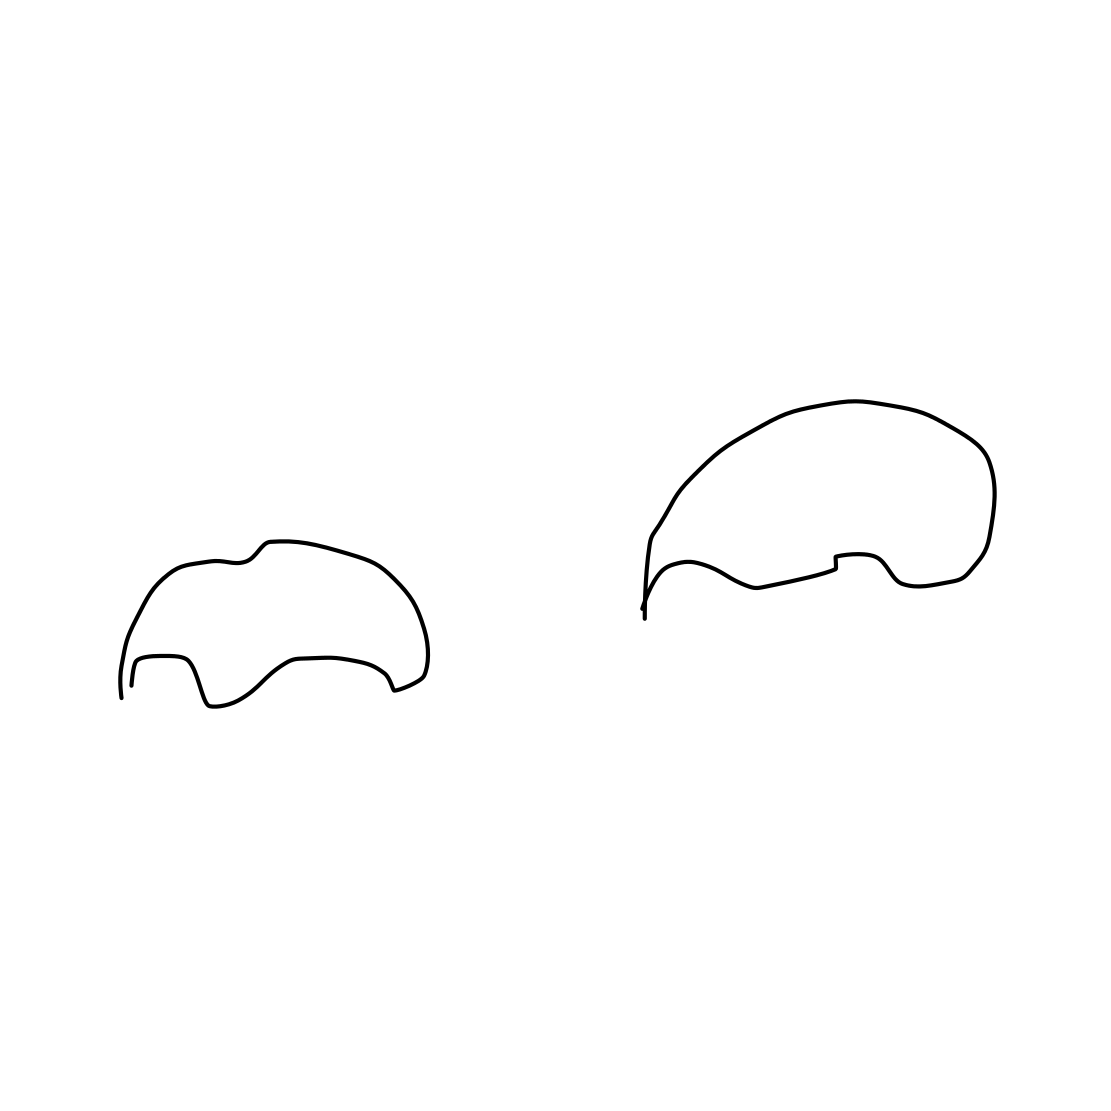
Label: cloud